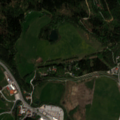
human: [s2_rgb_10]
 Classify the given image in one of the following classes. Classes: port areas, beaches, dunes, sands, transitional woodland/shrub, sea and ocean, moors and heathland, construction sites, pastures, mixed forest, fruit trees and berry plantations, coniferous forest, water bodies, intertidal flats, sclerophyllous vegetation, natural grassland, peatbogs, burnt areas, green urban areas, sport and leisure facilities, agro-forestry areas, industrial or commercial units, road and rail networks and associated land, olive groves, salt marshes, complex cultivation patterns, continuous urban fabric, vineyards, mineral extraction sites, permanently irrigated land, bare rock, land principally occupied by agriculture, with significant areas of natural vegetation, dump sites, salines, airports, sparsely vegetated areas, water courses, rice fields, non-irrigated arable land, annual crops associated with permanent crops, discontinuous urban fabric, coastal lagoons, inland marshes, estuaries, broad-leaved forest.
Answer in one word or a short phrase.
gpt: discontinuous urban fabric, mineral extraction sites, pastures, complex cultivation patterns, land principally occupied by agriculture, with significant areas of natural vegetation, mixed forest